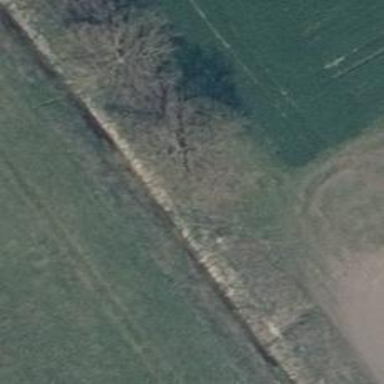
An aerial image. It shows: Row of trees in natural setting.